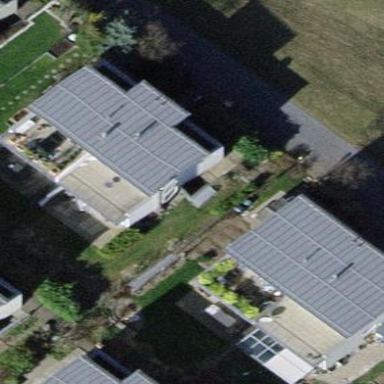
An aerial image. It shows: Terrace building.